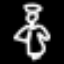
Label: angel